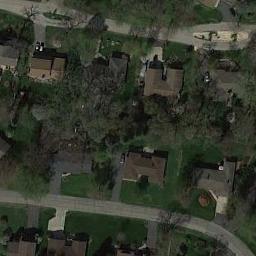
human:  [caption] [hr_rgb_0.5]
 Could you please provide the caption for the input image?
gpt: There are many buildings of different shapes and sizes in medium residential area .

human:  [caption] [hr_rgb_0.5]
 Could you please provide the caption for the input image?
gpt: There are many trees in the medium-sized residential area .

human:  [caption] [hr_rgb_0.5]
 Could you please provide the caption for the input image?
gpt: The medium residential area has some houses on the grass and some trees are among these houses .

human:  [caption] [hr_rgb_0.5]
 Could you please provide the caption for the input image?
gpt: The medium residential is on the grass next to some trees and road .

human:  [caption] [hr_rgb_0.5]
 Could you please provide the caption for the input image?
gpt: There are some buildings on green lawns on the medium residential area .